Interaction volume radius: 5 \u00c5
Interaction volume height: 25 \u00c5
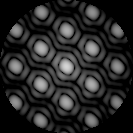
Disorder parameter: 0.003854